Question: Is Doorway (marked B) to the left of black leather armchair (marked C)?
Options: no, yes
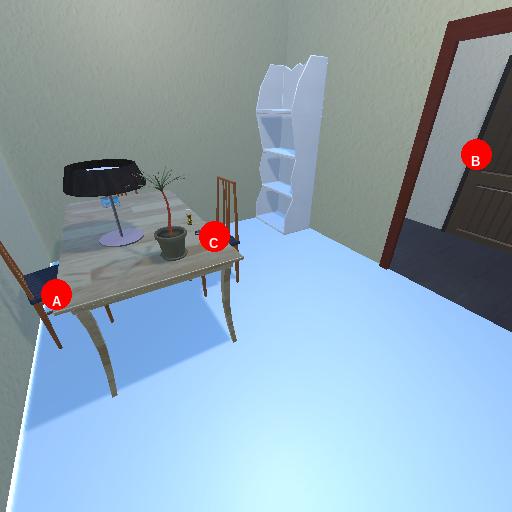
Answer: no